Question: Is it possible to shorten line segments in a matplotlib plot to produce an image like the one below, where the line segments do not completely reach the point markers?

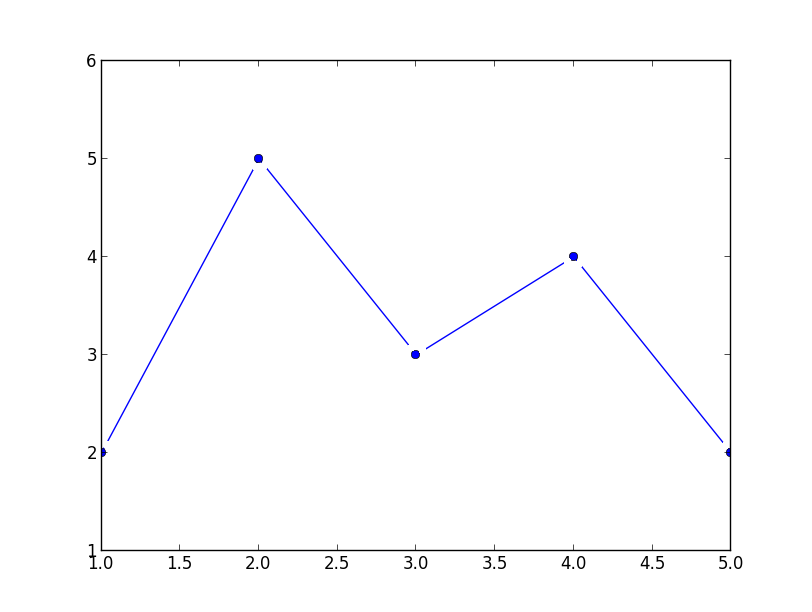
Answer: I've found the following stupid way, but for me it works
'''
import matplotlib.pyplot as plt
x = [0, 1, 2, 3, 4, 5]
y = [1, 3, 2, 5, 3, 1]
plt.figure()
plt.plot(x,y,'b-')
plt.plot(x,y,'wo', markersize=25, markeredgecolor = 'w')
plt.plot(x,y,'bo', markersize=7, markeredgecolor = 'w')
plt.show()
'''